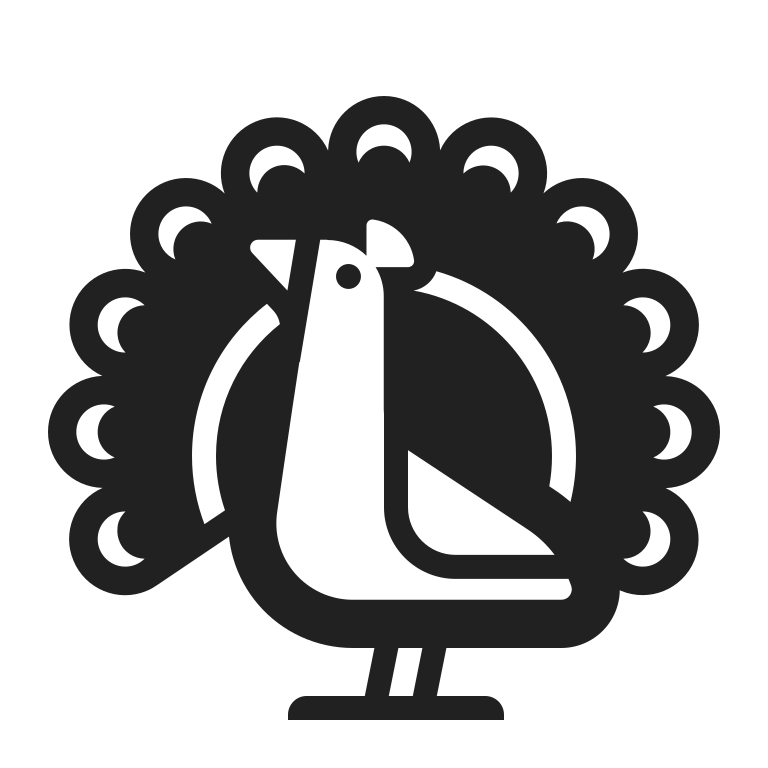
peacock high contrast